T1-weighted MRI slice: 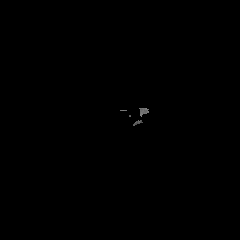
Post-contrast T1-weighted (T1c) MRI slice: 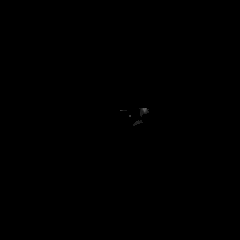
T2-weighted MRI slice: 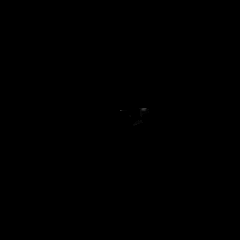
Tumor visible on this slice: no